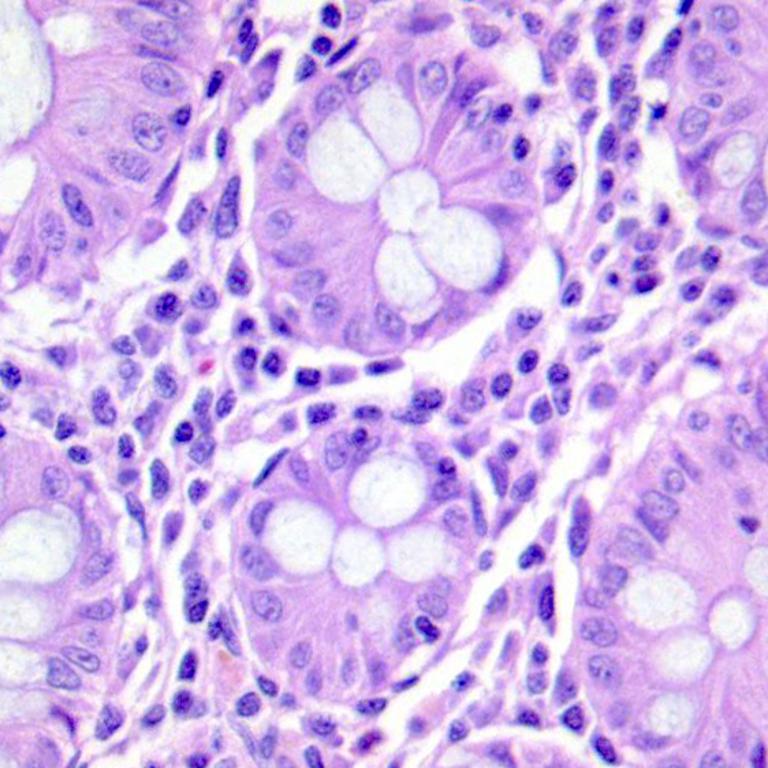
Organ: colon
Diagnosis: benign